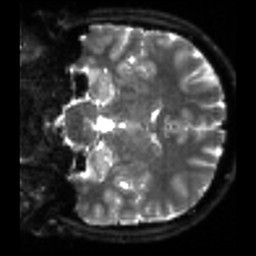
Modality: sbref
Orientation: coronal
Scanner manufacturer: siemens
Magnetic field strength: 3 T
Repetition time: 4 s
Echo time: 0.0594 s